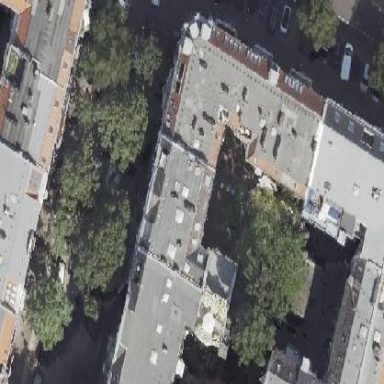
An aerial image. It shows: Building consisting of apartments with double saltbox roof shape.